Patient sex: F
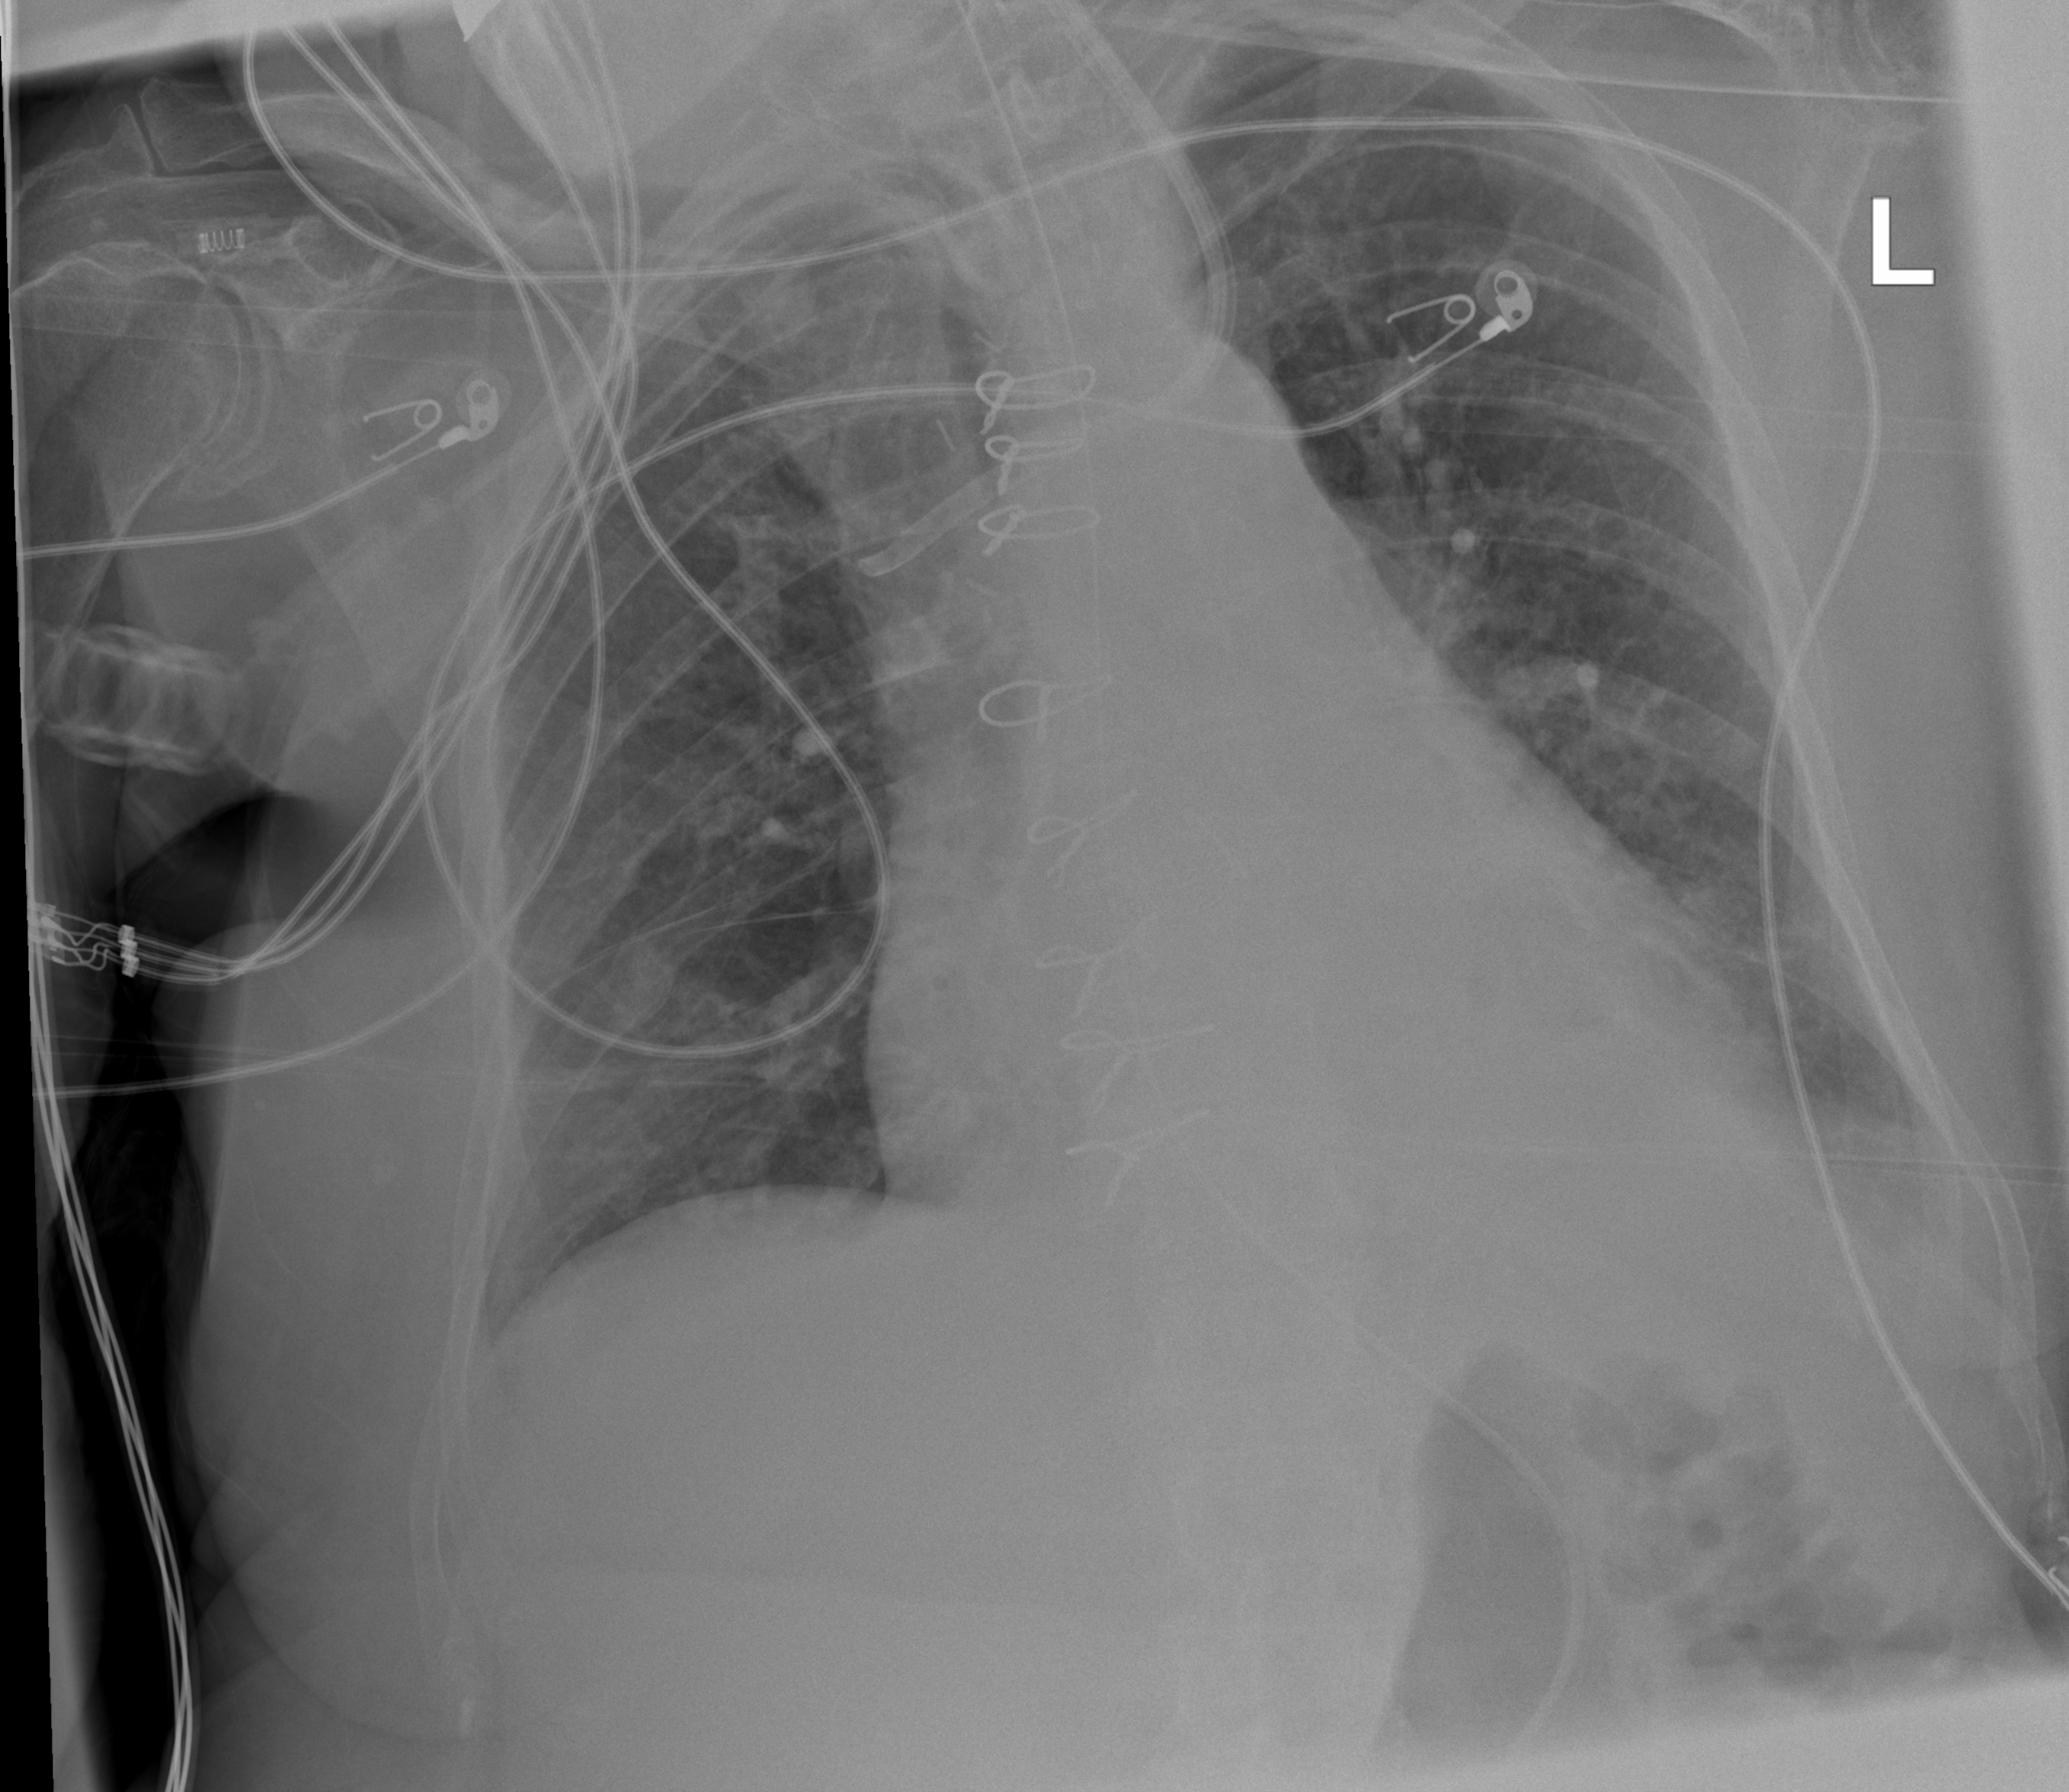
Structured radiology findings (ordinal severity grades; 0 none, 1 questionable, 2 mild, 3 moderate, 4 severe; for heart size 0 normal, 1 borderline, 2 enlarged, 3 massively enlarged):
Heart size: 1
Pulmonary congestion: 0
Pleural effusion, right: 0
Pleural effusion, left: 1
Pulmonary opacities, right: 0
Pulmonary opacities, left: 0
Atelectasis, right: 1
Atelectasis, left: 2